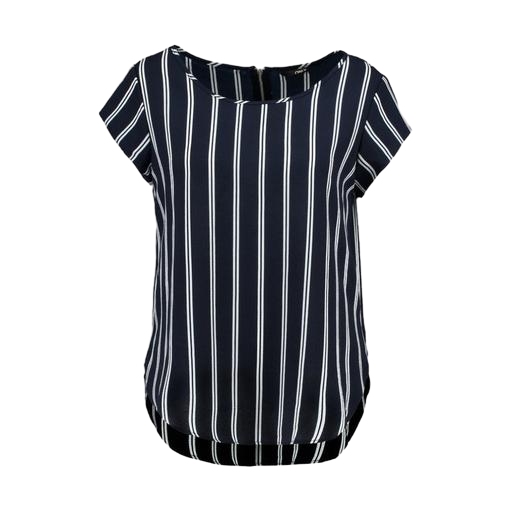
short-sleeve top only macy, blue plus size printed t-shirt only macy, blue printed contrast t-shirt only macy, white background